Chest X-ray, PA view. Patient: 61 years old, sex M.
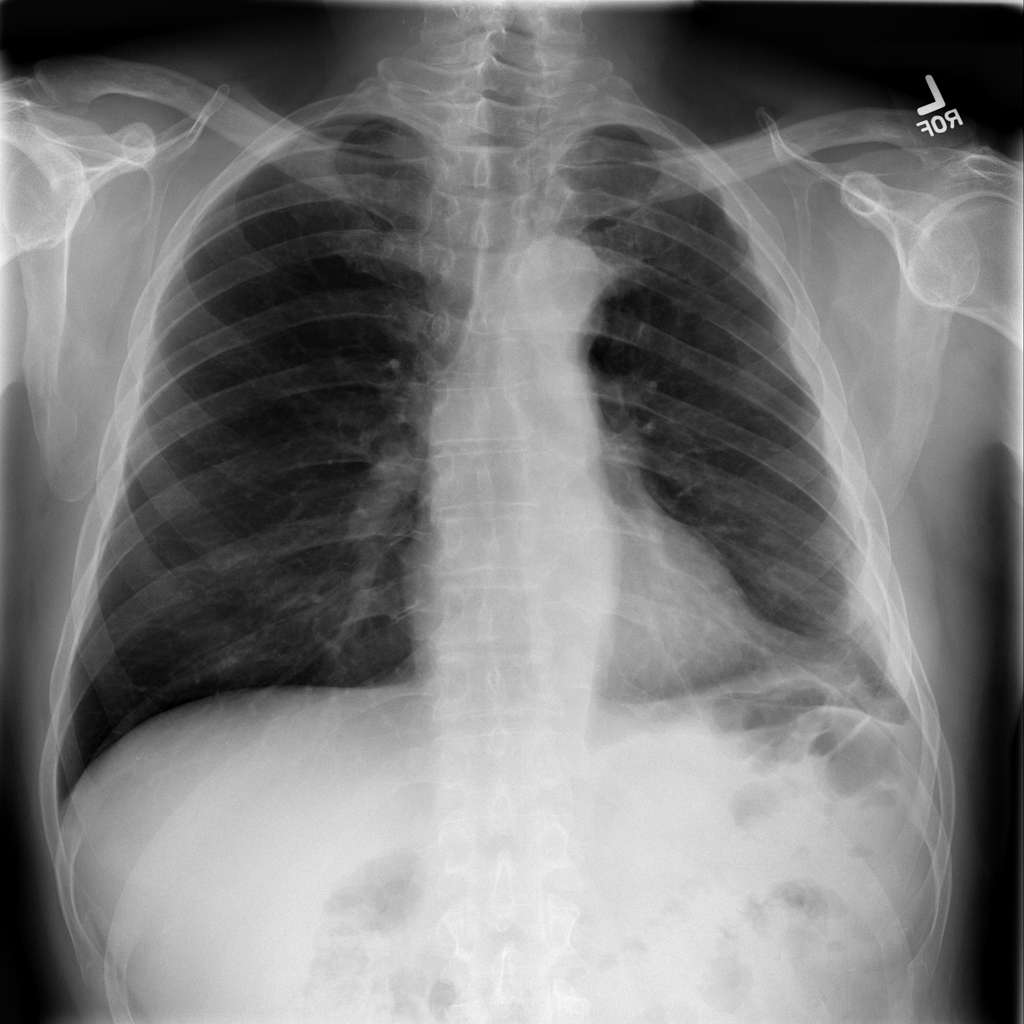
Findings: Infiltration, Pleural_Thickening